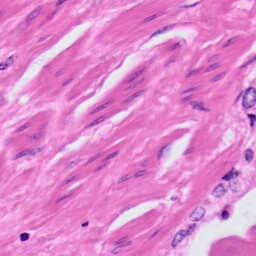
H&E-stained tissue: Prostate